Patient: sex M, age 46
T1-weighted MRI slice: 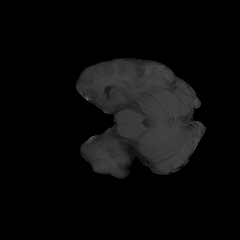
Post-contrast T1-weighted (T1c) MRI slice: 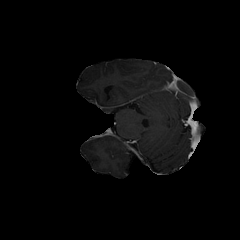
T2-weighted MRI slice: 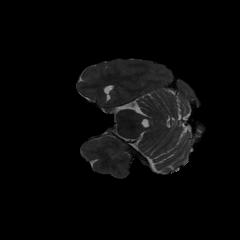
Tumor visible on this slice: no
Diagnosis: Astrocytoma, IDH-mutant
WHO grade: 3